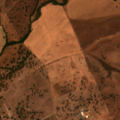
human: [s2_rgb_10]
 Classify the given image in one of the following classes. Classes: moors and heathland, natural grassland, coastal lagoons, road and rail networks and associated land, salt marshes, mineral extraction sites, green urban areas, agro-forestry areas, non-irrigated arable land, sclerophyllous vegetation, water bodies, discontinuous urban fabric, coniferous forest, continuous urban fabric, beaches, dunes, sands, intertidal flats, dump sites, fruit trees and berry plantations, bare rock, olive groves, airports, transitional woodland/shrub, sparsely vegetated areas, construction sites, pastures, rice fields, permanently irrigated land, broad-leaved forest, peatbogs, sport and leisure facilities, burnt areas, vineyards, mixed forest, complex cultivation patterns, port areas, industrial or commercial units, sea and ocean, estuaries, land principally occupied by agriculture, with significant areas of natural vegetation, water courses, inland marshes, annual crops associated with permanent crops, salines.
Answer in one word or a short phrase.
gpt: non-irrigated arable land, agro-forestry areas, transitional woodland/shrub